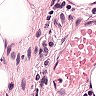
Metastatic tissue present: yes